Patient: sex F, age 69
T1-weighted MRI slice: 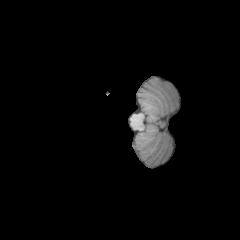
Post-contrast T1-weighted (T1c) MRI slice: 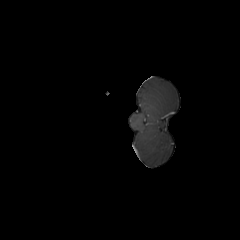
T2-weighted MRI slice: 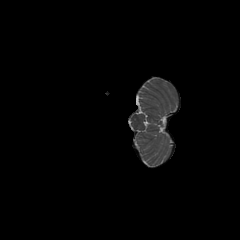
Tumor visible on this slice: yes
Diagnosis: Astrocytoma, IDH-wildtype
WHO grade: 2